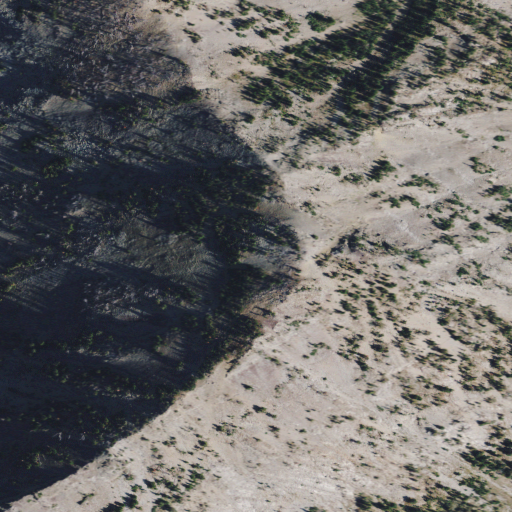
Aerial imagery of mountain in Montana named Black Mountain containing evergreen forest, grassland, and shrub